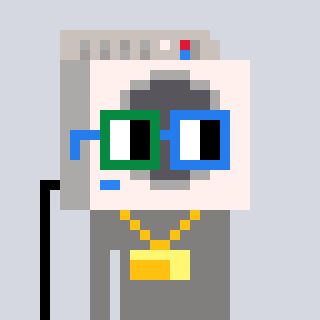
a pixel art character with square green and blue glasses, a washing machine-shaped head and a bluegrey-colored body on a cool background